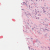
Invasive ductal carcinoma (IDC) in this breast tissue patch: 0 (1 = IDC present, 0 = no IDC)